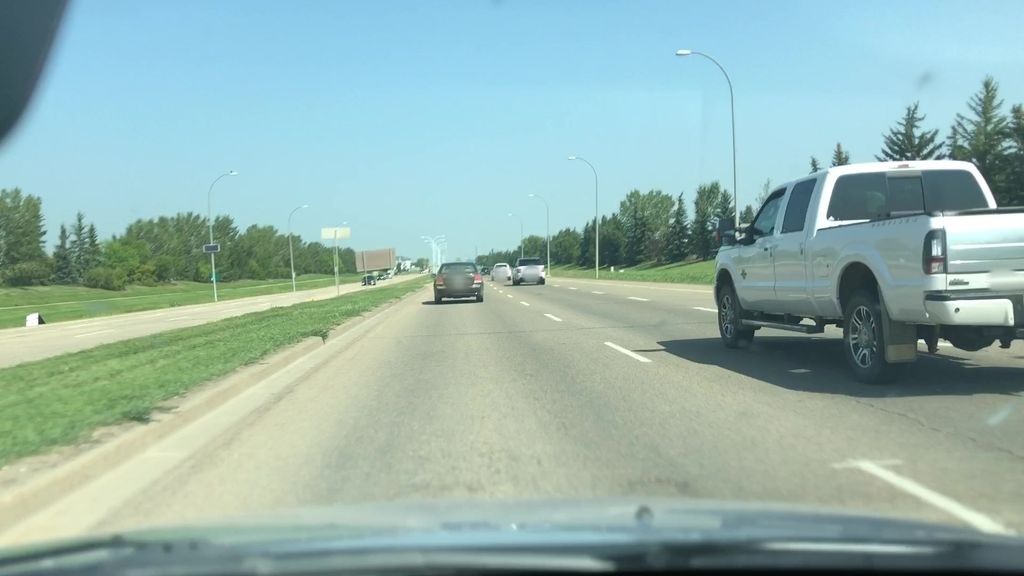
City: edmonton